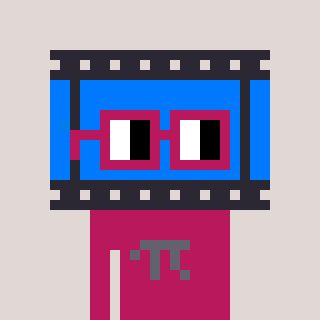
a pixel art character with square dark red glasses, a film strip-shaped head and a darkpink-colored body on a warm background